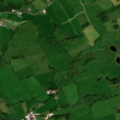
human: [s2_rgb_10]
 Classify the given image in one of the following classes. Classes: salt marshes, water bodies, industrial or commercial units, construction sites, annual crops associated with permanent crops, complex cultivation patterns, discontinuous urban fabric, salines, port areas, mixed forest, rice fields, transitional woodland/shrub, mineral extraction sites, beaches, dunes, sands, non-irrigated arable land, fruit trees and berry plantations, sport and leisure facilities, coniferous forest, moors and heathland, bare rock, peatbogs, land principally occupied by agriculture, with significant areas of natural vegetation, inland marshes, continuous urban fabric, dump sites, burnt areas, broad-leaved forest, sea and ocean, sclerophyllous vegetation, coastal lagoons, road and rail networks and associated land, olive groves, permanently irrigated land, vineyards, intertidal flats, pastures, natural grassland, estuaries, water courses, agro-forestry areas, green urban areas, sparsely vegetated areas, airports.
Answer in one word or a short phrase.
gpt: pastures, inland marshes